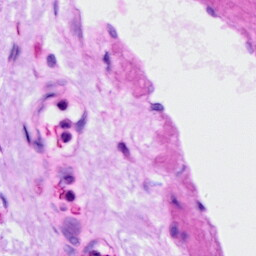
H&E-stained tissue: Ovarian